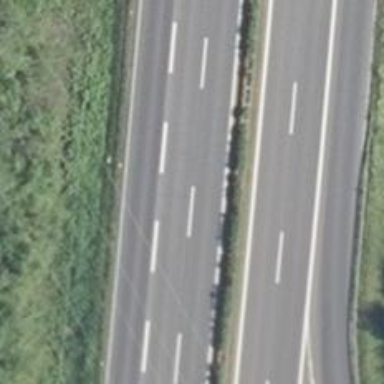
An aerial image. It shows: Asphalt motorway.